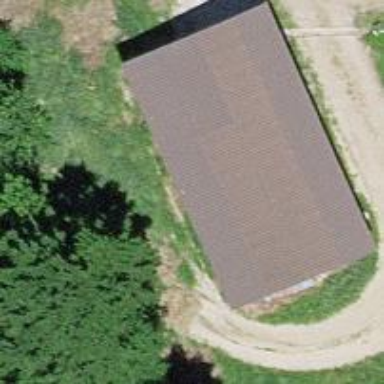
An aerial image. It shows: Rural barn.